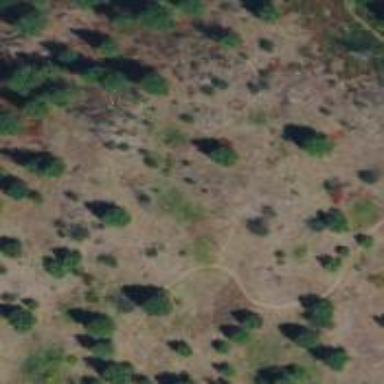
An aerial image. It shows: Path with excellent trail visibility.